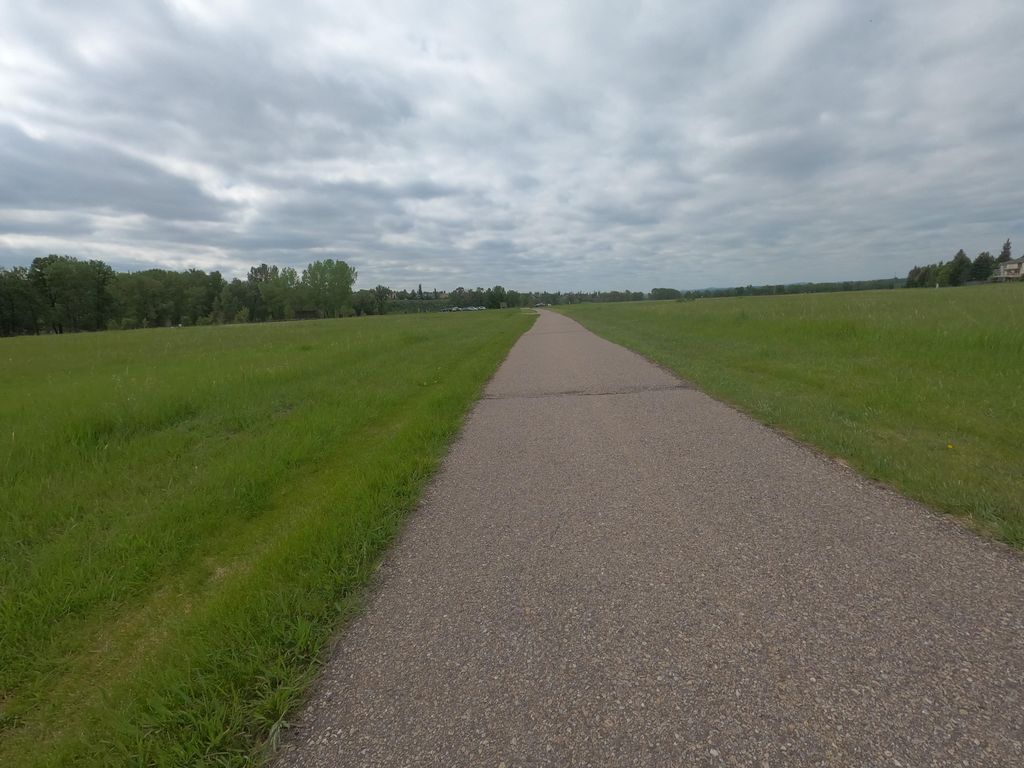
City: calgary